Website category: jobs
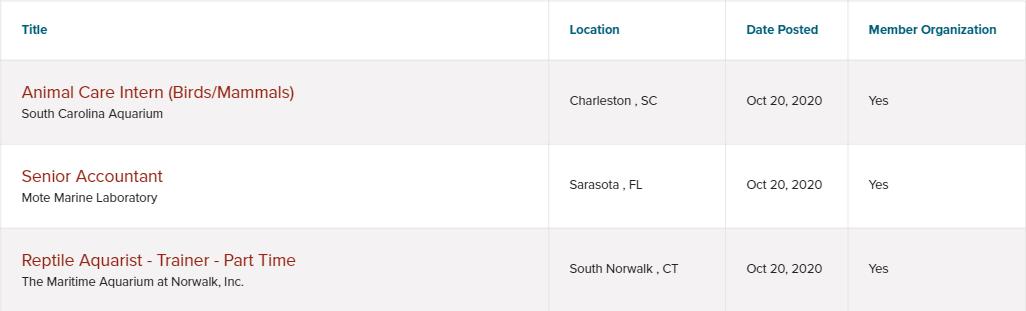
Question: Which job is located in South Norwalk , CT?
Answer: Reptile Aquarist - Trainer - Part Time

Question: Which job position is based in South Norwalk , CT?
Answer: Reptile Aquarist - Trainer - Part Time

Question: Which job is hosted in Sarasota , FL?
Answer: Senior Accountant

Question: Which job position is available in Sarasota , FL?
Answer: Senior Accountant

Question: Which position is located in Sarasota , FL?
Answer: Senior Accountant

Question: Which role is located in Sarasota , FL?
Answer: Senior Accountant

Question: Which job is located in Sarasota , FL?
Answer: Senior Accountant

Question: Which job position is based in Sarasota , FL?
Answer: Senior Accountant